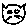
Label: cat